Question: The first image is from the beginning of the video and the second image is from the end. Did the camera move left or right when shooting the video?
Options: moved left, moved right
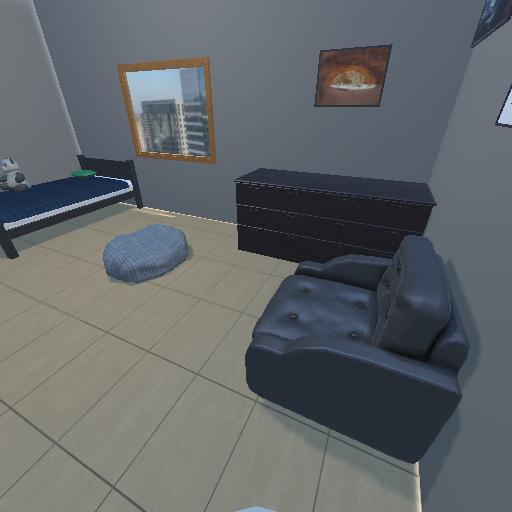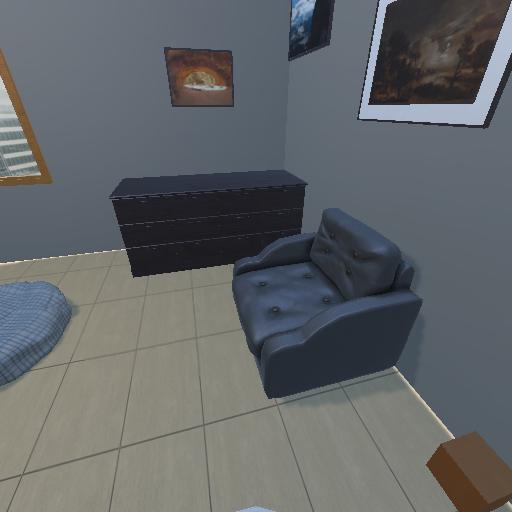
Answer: moved left